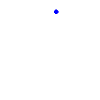
Particle: pion